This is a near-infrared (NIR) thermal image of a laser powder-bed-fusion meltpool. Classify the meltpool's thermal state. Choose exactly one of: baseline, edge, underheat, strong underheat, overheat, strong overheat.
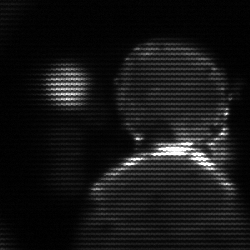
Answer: edge